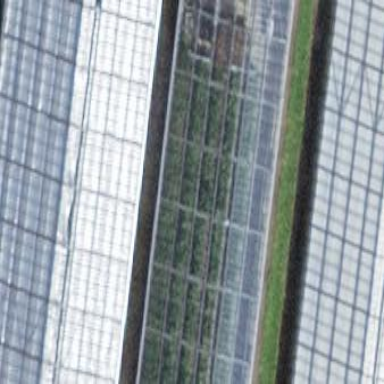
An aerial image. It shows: Greenhouse.